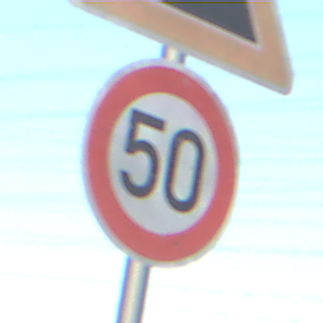
Verkehrszeichen: Geschwindigkeit50
Zusatzzeichen oben: Steigung10
Umgebung: Outdoor, Nature
Tageszeit: Dawn
Wetter: Clear
Licht: Natural
Jahreszeit: NotSpecified
Kontrast: LowContrast